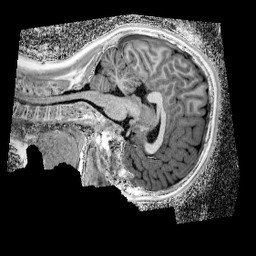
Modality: UNIT1_denoised
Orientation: sagittal
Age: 11
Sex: male
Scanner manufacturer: siemens
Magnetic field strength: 3 T
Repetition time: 4 s
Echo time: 0.00299 s